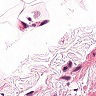
Metastatic tissue present: no